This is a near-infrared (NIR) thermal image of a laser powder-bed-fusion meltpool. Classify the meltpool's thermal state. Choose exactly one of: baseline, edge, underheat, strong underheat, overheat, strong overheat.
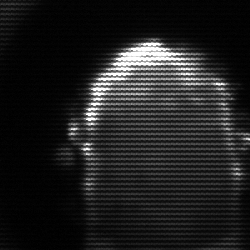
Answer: baseline